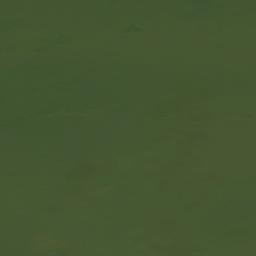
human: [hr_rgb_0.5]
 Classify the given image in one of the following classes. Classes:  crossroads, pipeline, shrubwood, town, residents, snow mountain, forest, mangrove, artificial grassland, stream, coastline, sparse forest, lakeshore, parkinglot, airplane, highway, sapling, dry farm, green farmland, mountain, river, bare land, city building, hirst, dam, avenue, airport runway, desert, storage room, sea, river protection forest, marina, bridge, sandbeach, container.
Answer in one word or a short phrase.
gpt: sea